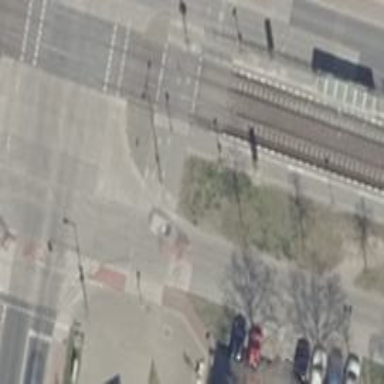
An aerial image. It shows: Crossing with traffic signals.